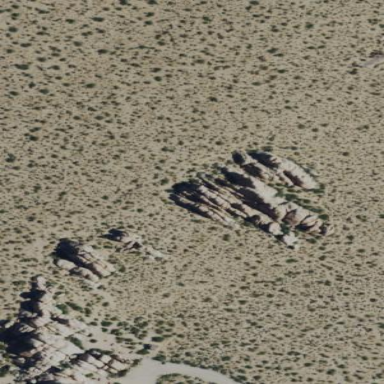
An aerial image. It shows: Landscape dominated by bare rock.